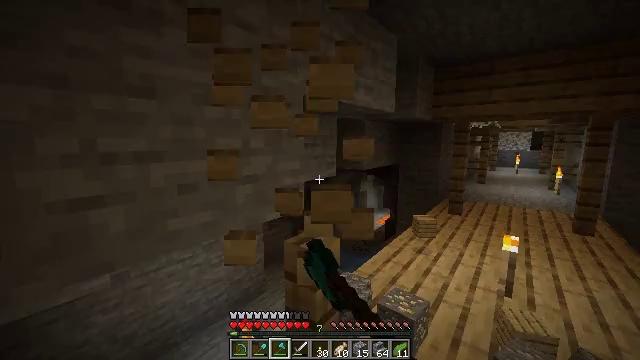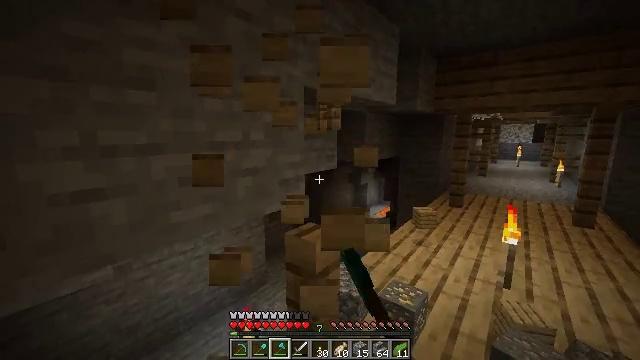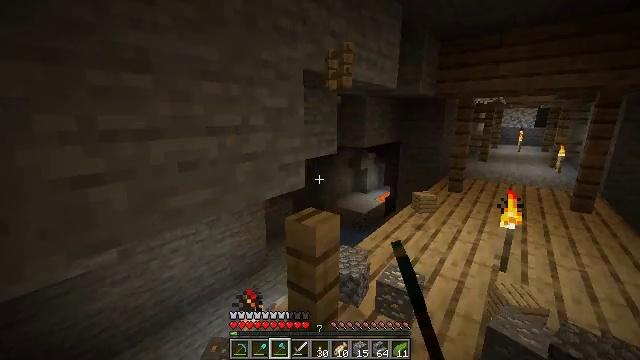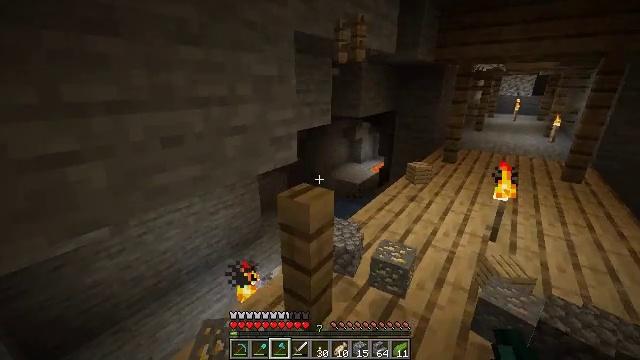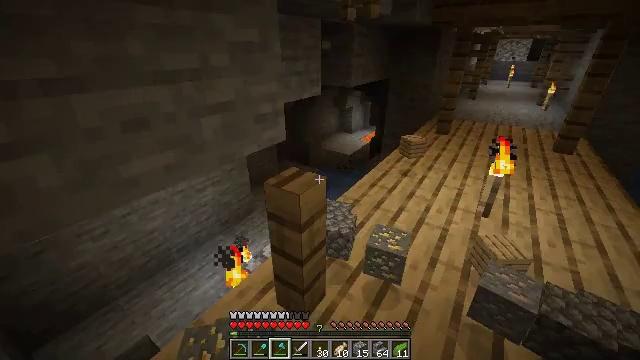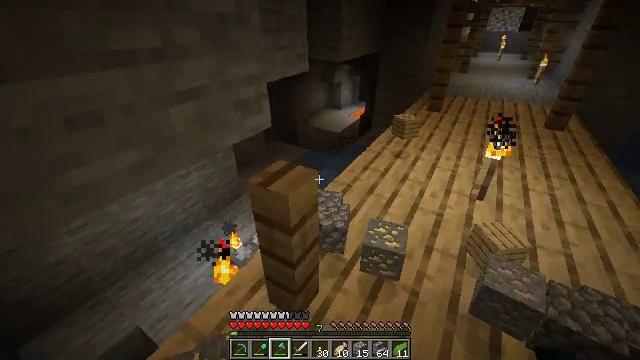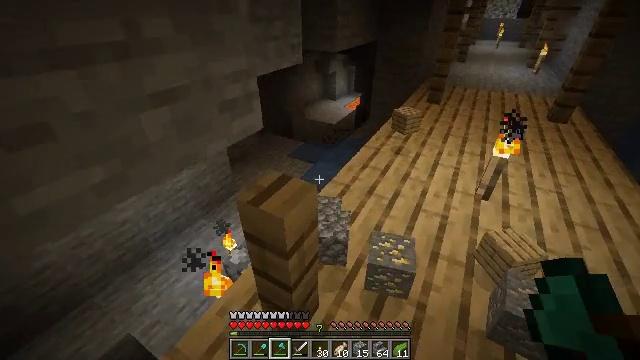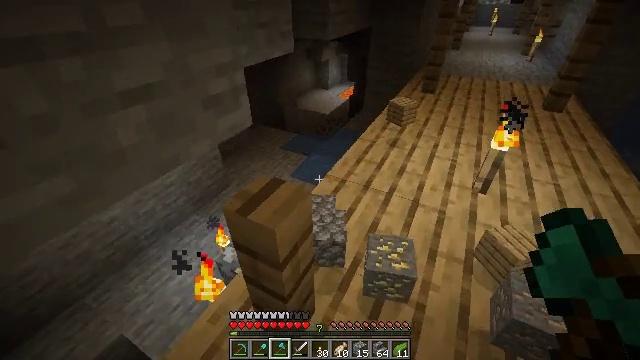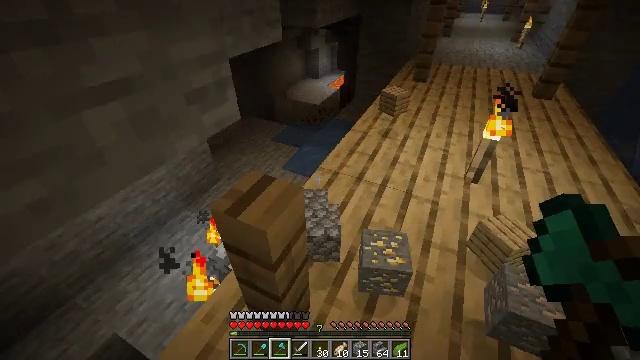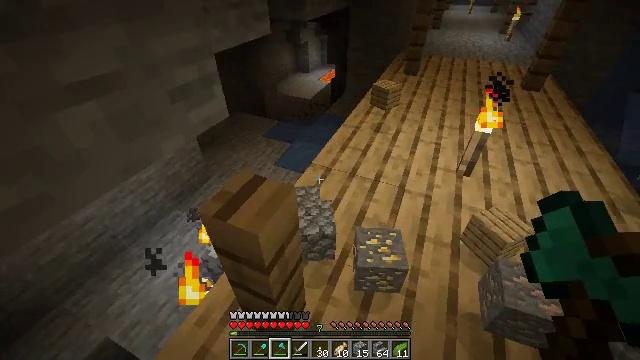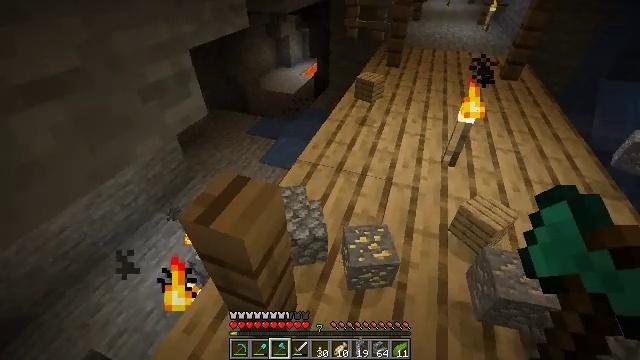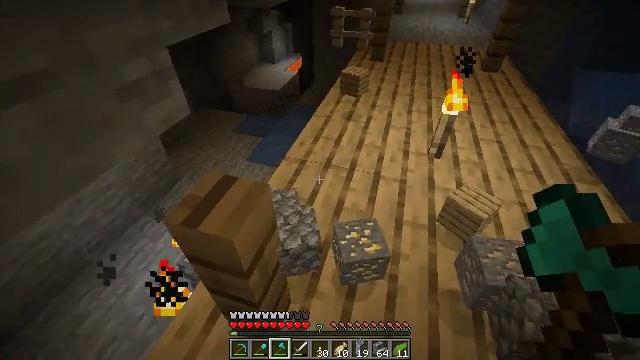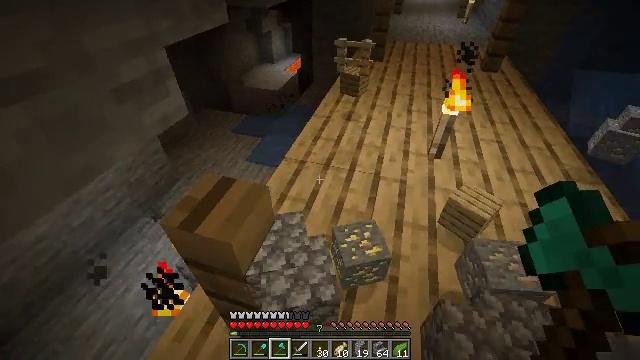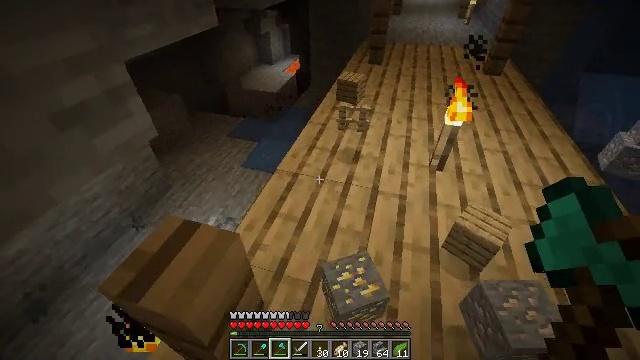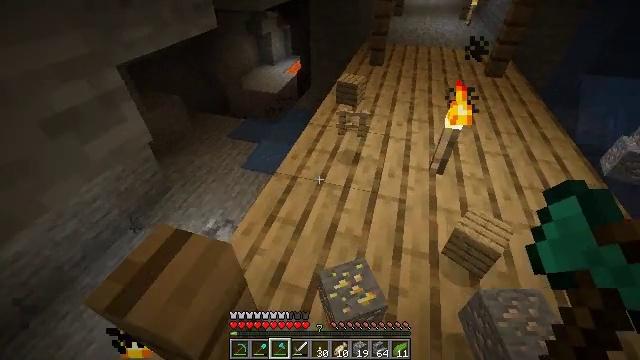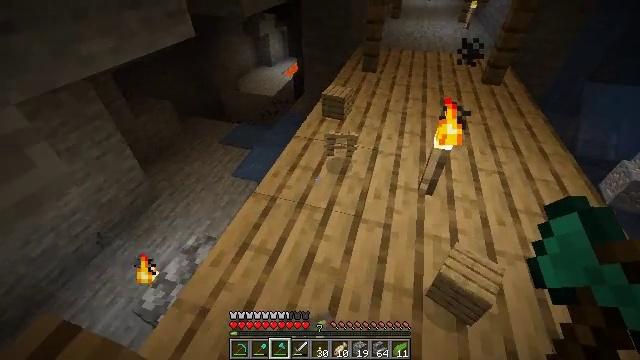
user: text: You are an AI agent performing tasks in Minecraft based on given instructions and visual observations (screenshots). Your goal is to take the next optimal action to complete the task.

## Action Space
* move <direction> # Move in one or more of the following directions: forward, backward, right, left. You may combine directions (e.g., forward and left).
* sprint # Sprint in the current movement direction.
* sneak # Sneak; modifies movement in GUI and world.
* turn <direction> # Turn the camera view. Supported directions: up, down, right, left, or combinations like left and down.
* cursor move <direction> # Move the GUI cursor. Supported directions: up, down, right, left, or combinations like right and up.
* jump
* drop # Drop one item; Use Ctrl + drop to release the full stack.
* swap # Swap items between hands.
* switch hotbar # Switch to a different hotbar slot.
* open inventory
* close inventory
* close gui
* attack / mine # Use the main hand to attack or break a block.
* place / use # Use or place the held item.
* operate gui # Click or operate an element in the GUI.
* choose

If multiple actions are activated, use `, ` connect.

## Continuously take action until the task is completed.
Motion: motion action
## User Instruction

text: Remove a dandelion from the inventory.
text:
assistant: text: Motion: turn down, attack / mine
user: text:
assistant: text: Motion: turn down, attack / mine
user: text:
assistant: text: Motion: move forward, turn right and down
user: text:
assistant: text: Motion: move forward, turn right and down
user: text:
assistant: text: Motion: move forward, turn right and down
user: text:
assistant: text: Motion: move forward, turn right and down
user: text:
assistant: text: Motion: turn right and down
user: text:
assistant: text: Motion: turn right and down
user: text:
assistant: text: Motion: turn right and down
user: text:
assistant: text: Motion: turn right and down
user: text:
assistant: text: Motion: turn right
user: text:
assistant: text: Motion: move forward
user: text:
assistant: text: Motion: move forward and move right
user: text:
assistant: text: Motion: move forward and move right
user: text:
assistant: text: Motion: move forward and move right
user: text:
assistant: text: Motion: move forward and move right, turn up
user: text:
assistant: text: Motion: move forward, turn right and up
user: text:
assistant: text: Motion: no_op
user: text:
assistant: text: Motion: no_op
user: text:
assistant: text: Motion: no_op
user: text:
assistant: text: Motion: no_op
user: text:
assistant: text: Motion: no_op
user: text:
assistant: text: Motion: move forward
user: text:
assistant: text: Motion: move forward
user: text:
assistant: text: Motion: move forward
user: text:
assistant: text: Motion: move forward
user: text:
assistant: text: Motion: move forward
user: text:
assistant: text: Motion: move forward
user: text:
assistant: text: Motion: move forward
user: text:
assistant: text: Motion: move forward, turn right and up